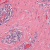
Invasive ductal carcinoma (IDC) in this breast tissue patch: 0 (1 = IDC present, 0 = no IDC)